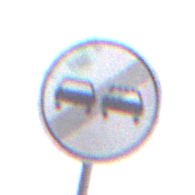
Verkehrszeichen: EndeUeberholverbot
Umgebung: Outdoor, Nature
Tageszeit: MorningAfternoon
Wetter: Overcast
Licht: Natural
Jahreszeit: NotSpecified
Kontrast: LowContrast